七年级 · 算术
(本小题 8.0 分)

如图, $A, B$ 两点在数轴上对应的数分别为 $a, b$, 且点 $A$ 在点 $B$ 的左边, $|a|=10, a+b=80$, $a b<0$.

(1)求出 $a=$ ,$b=$

(2)现有一只电子蚂蚁 $P$ 从点 $A$ 出发, 以 3 个单位长度每秒的速度向右运动, 同时另一只电子蚂蚁 $Q$ 从点 $B$ 出发, 以 2 个单位长度每秒的速度向左运动.

(1) 设两只电子蚂蚁在数轴上的点 $C$ 相遇, 求出点 $C$ 对应的数是多少?

(2)经过多长时间两只电子蚂蚁在数轴上相距 20 个单位长度?
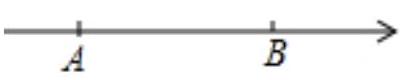
答案: (1) $-10 ; 90$;

(2) 1 由题意可得,
相遇所需的时间: $[90-(-10)] \div(3+2)=20($ 秒 $)$

点 $C$ 对应的数是: $90-20 \times 2=50$,

即点 $C$ 对应的数为: 50 ;

(2)相遇前两只电子蚂蚁在数轴上相距 20 个单位长度:

$$
\begin{aligned}
& {[90-(-10)-20] \div(3+2)} \\
& =80 \div 5
\end{aligned}
$$

$=16($ 秒 $)$

相遇后两只电子蚂蚁在数轴上相距 20 个单位长度:

$$
[90-(-10)+20] \div(3+2)
$$

$$
=120 \div 5
$$

$=24($ 秒 $)$,

综上可得, 经过 16 秒或 24 秒的时间两只电子蚂蚁在数轴上相距 20 个单位长度.
解析:

【分析】

本题考查有理数的运算、绝对值、数轴, 解答本题的关键是明确题意, 找出所求问题需要的条件,利用分类讨论的数学思想解答.

(1)根据题意可得 $a 、 b$ 的符号相反, 且 $a=-10$, 根据 $a+b=80$ 可得 $b$ 的值, 本题得以解决;

(2)(1)根据题意可以求得两只电子蚂蚁在数轴上的点 $C$ 相遇时点 $C$ 对应的数值;

(2)根据题意和分类讨论的数学思想可以解答本题.

【解答】

解: (1) $\because A, B$ 两点在数轴上对应的数分别为 $a, b$, 且点 $A$ 在点 $B$ 的左边, $|a|=10, a+b=80$, $a b<0$,

$\therefore a=-10, b=90$,

即 $a$ 的值是 $-10, b$ 的值是 90 ;

(2)见答案.